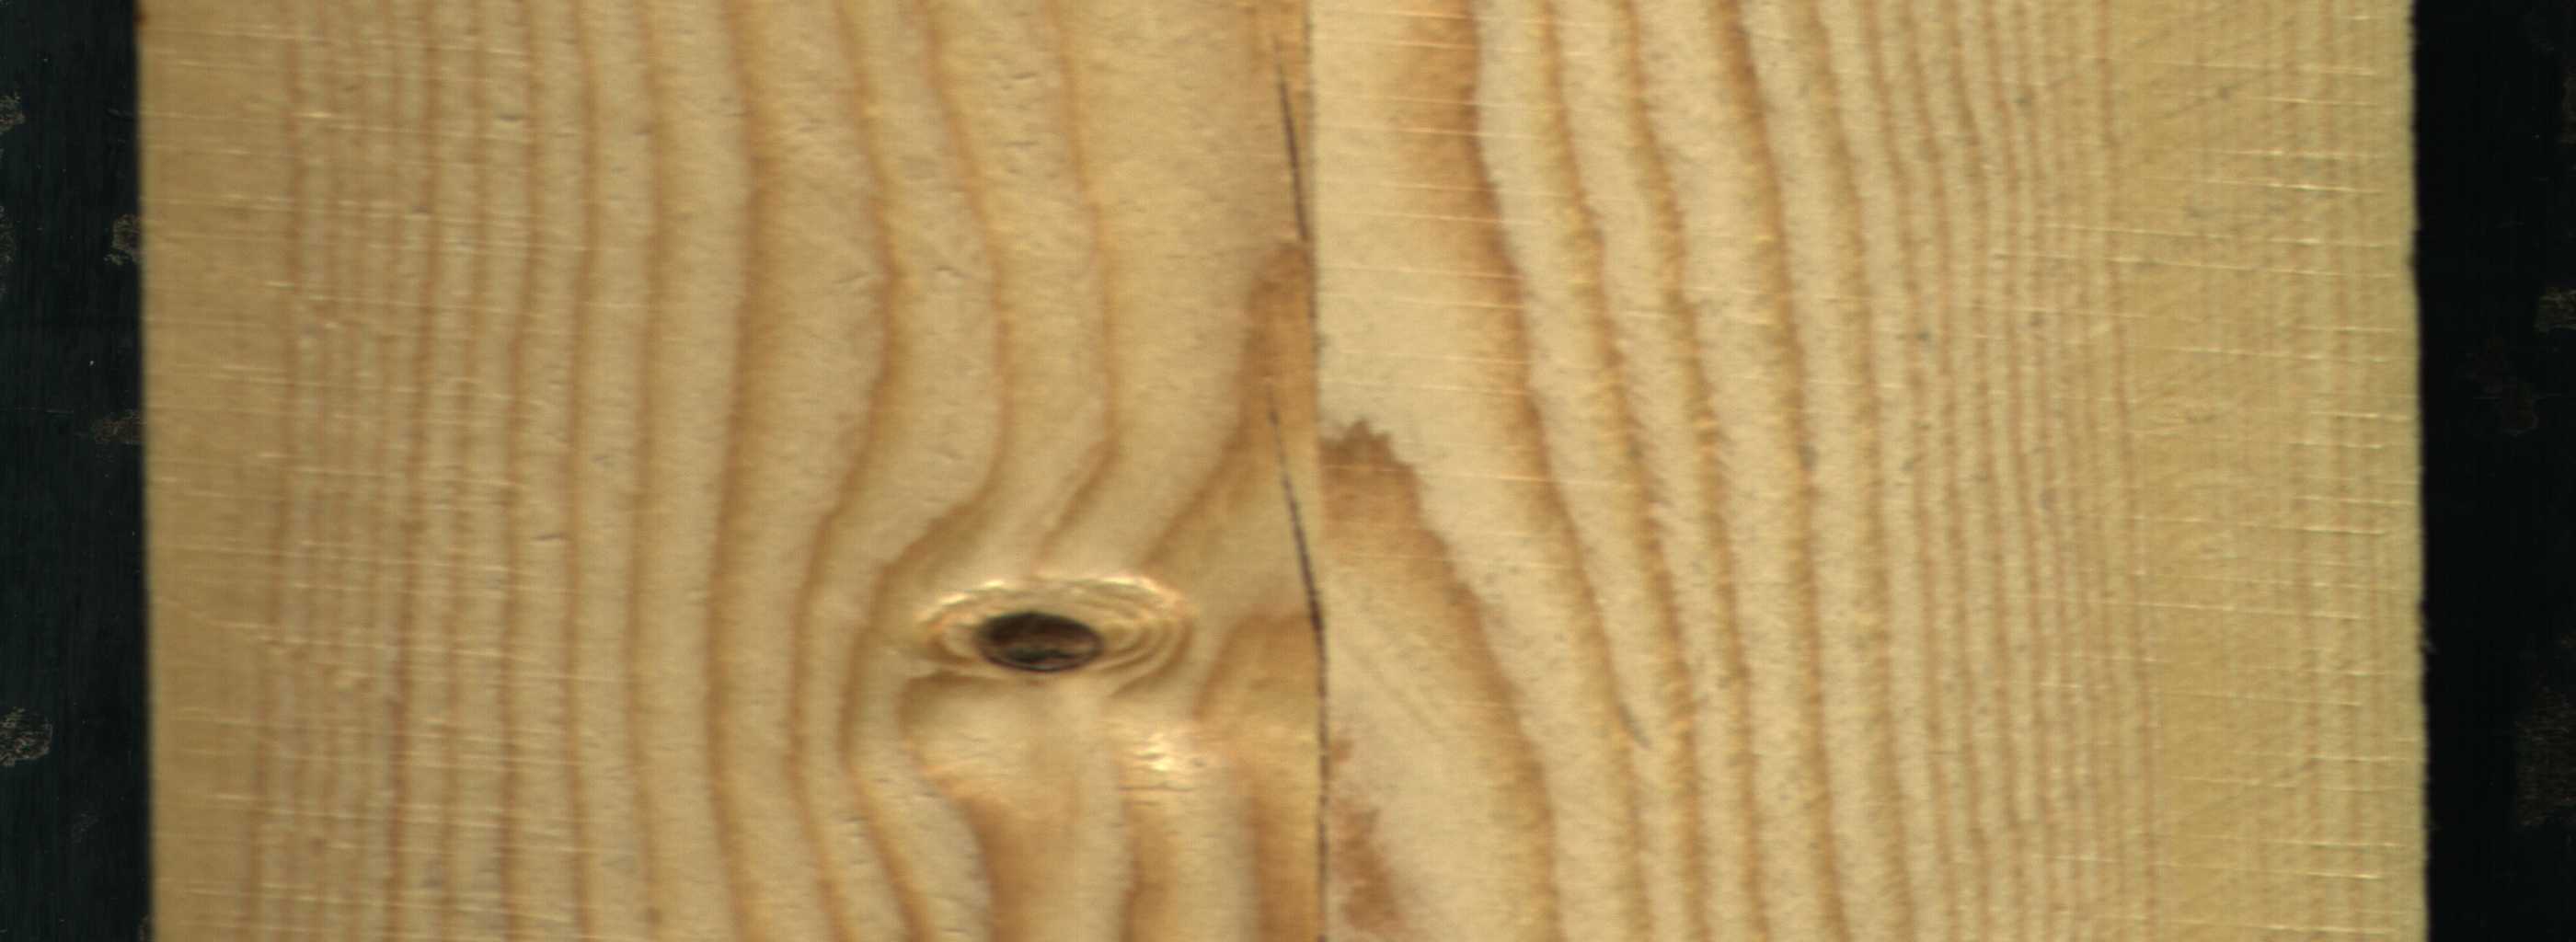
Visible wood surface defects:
Crack
Crack
Dead_Knot